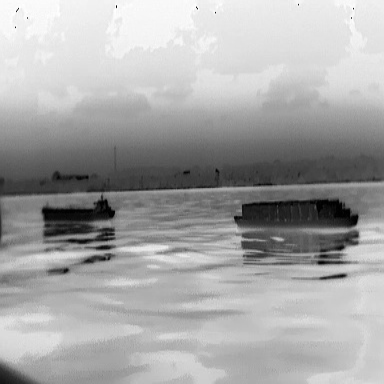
There is a fishing_boat in the infrared image.